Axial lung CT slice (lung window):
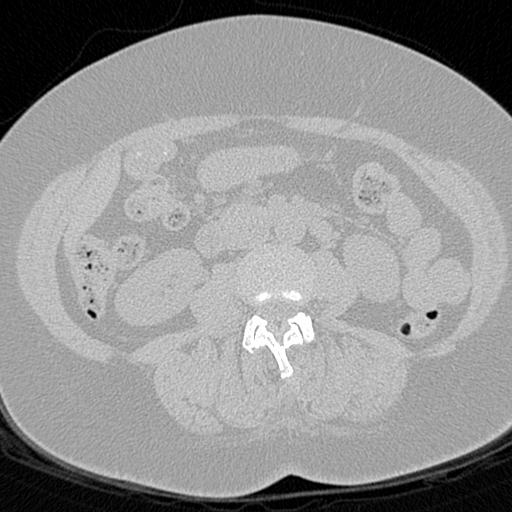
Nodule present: no